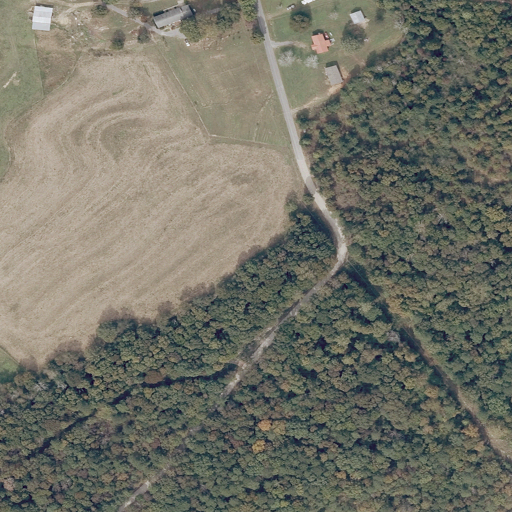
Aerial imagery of gap in Alabama named Crooked Gap containing pasture, deciduous forest, open development, mixed forest, evergreen forest, and low intensity development